Interaction volume radius: 5 \u00c5
Interaction volume height: 30 \u00c5
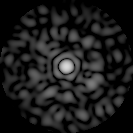
Disorder parameter: 0.8276